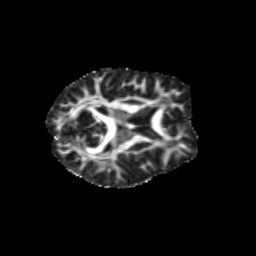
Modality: FA
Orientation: axial
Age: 38
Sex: female
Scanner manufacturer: siemens
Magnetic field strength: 3 T
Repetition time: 1.8 s
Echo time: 0.07 s